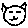
Label: cat